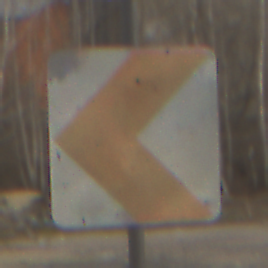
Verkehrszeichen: RichtungstafelnInKurvenKleinRechts
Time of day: MorningAfternoon
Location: Outdoor (Nature)
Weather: PartlyCloudy
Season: Winter
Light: Natural